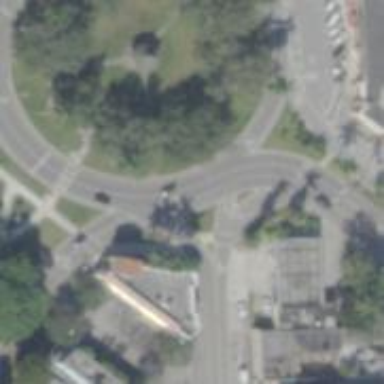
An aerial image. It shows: Secondary road with asphalt surface leading to roundabout.